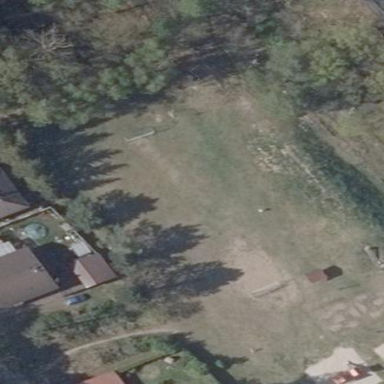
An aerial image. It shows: Soccer pitch for leisure land activities.